Question: This is a picture of the response it is giving me. I cannot copy cmd stuff for some reason = (

Please let me know if you need more info. I figure it is something sort of trivial. This is so foreign to me.
MORE DETAILS:
So the command I ran now was
'''
mongod --dbpath c:\users\hassan\docs\tutorial
'''
ALSO TRIED
'''
mongod --dbpath c:\users\hassan\docs\tutorial\data
mongod --dbpath c:\users\hassan\docs\tutorial\data\db
'''
tutorial is the folder with the app.js file that I run
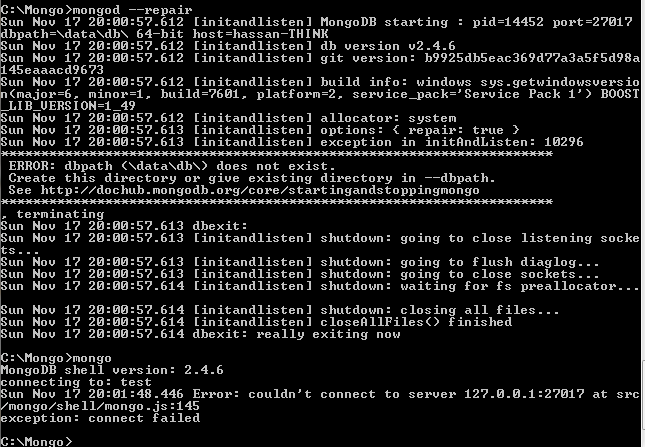
Answer: The problem is that you do not have your '\data\db' folder. Create it and everything will be ok.
you can copy the text by doing right click, then mark, then select text then CTRL+C.